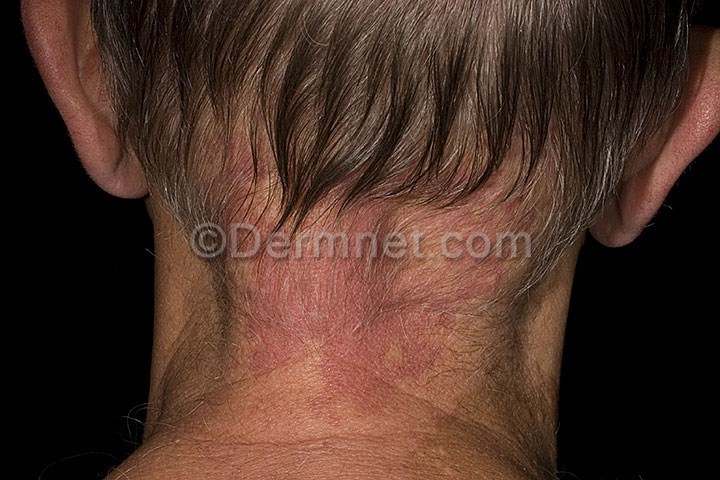
Disease: Vascular Tumors